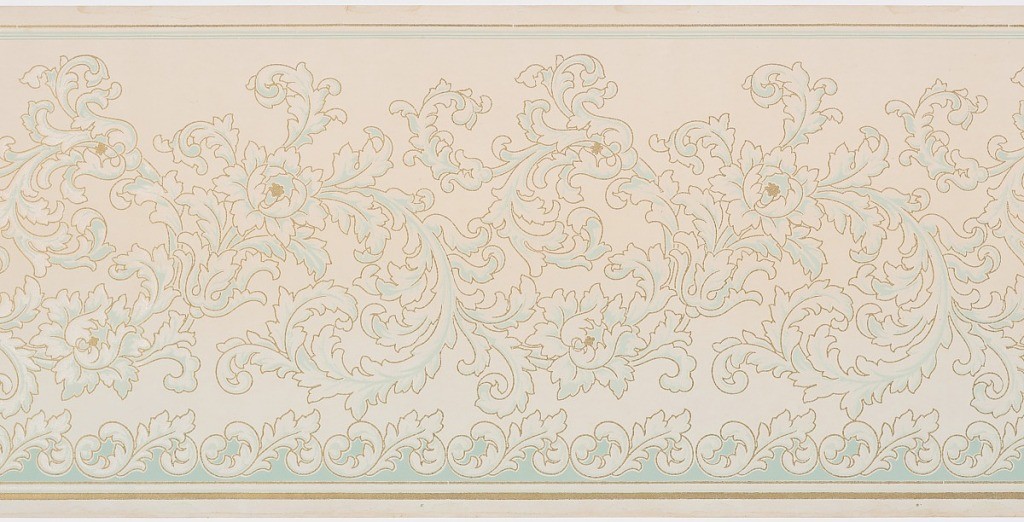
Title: Frieze
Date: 1905–1915
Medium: Machine-printed paper
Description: A repeating design of elaborate pale blue, white and mica scrolling acanthus leaves edged in gold upon an ivory ground, complemented by a similar repetition of single, interconnected acanthus leaves hung above the main sequence from a robin's egg blue ground. Printed in ivory, blue, mica and gold.